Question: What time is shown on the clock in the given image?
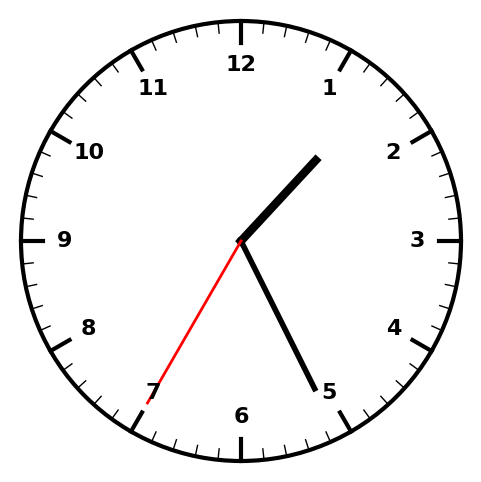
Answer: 01:25:35